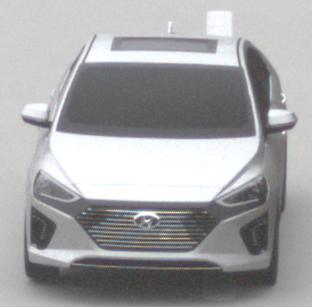
Make: Hyundai
Model: IONIQ Hybrid
Detailed model: IONIQ (AE) Hybrid
Model produced from: 2016/10
Model produced until: 2018/08
Doors: 5
Color: white
Road condition: dry road
Daytime: midday
Contrast: low contrast